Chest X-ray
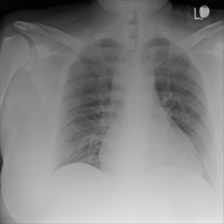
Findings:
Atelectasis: negative
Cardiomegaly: negative
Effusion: negative
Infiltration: negative
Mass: negative
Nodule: negative
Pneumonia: negative
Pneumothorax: negative
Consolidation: negative
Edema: negative
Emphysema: negative
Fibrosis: negative
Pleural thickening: negative
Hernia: negative